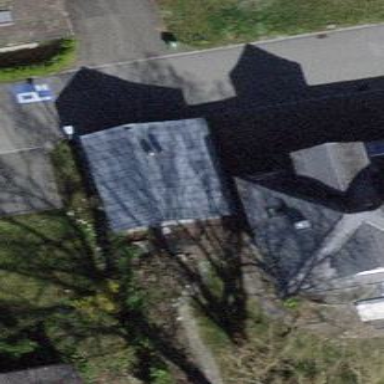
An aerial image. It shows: Building with tiled roof.